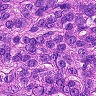
Metastatic tissue present: yes